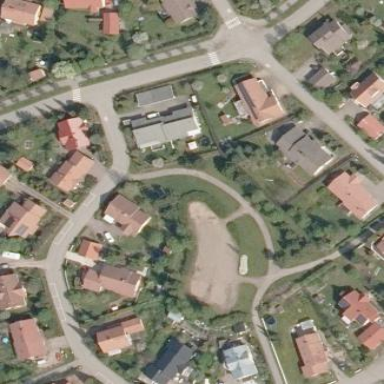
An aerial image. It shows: Playground area for leisure land.